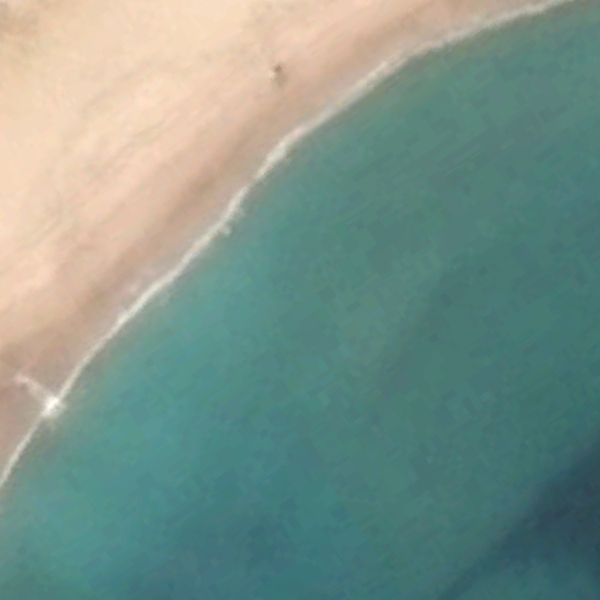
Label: Beach